Interaction volume radius: 10 \u00c5
Interaction volume height: 10 \u00c5
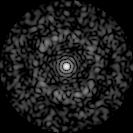
Disorder parameter: 0.8186